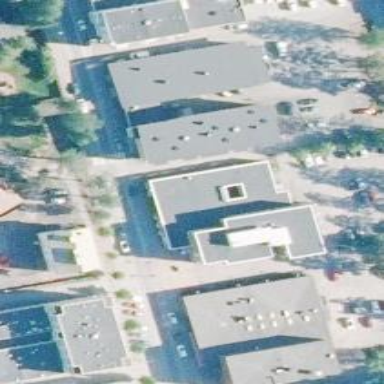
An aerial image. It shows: Commercial building.